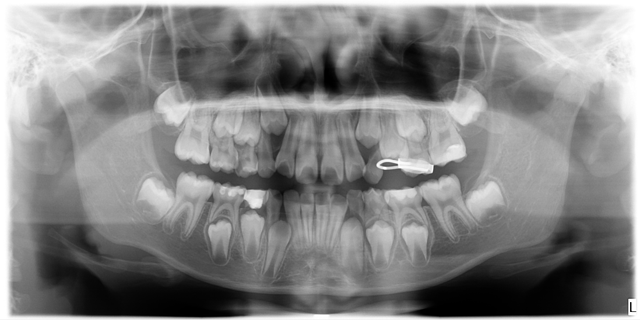
child